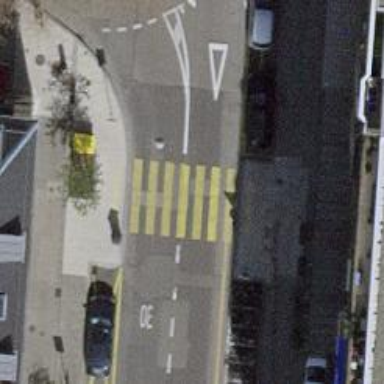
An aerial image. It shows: Asphalt footway with uncontrolled crossing.